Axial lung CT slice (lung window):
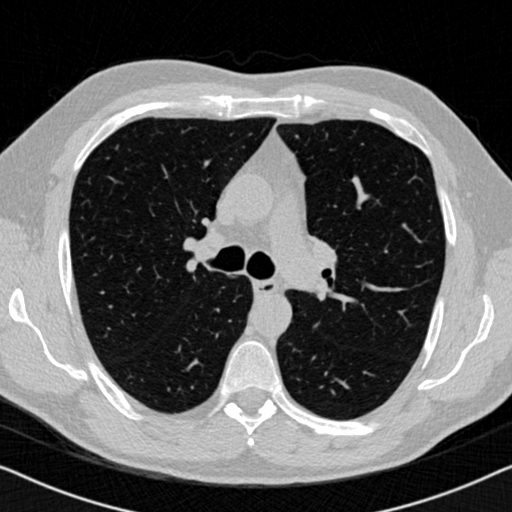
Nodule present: no